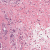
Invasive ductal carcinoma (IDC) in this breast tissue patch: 0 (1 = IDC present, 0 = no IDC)